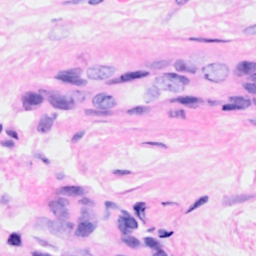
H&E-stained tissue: Breast